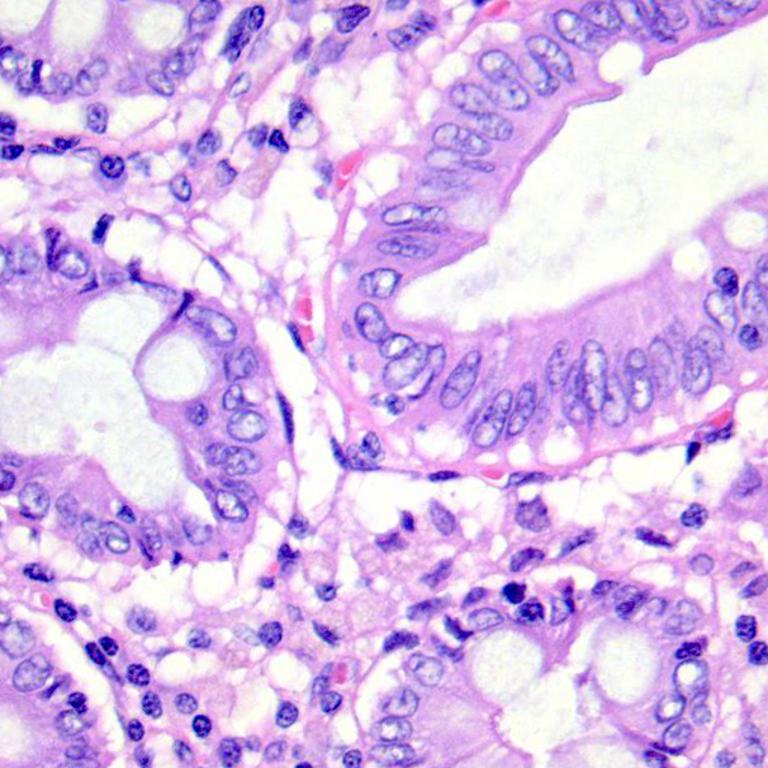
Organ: colon
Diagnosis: benign